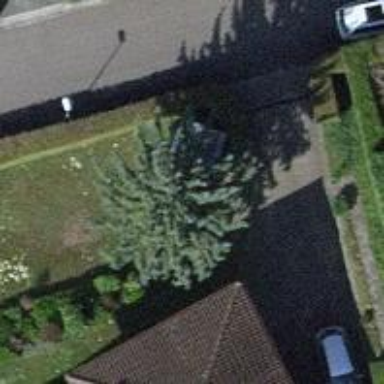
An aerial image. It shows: Garden tree with needle-leaved evergreen foliage.